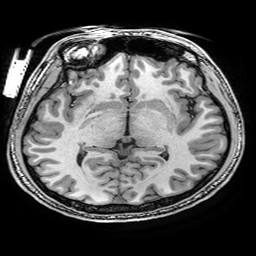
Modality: T1w
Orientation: coronal
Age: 24
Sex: male
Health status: healthy